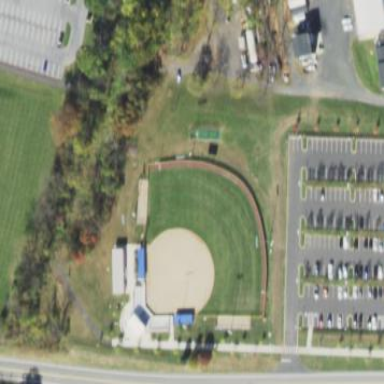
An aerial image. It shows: Baseball pitch for leisure land activities.